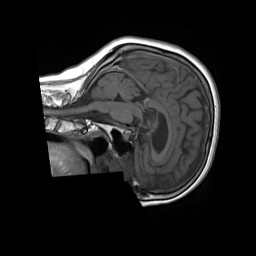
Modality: T1w
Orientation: sagittal
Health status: ill
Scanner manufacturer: siemens
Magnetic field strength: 1.5 T
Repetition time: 0.477 s
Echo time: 0.0082 s